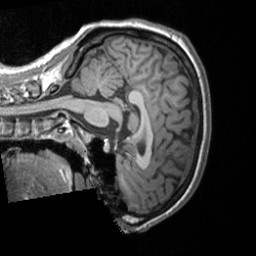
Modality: T1w
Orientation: sagittal
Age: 25
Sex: female
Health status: healthy
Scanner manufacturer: siemens
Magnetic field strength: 3 T
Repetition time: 1.9 s
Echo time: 0.00226 s